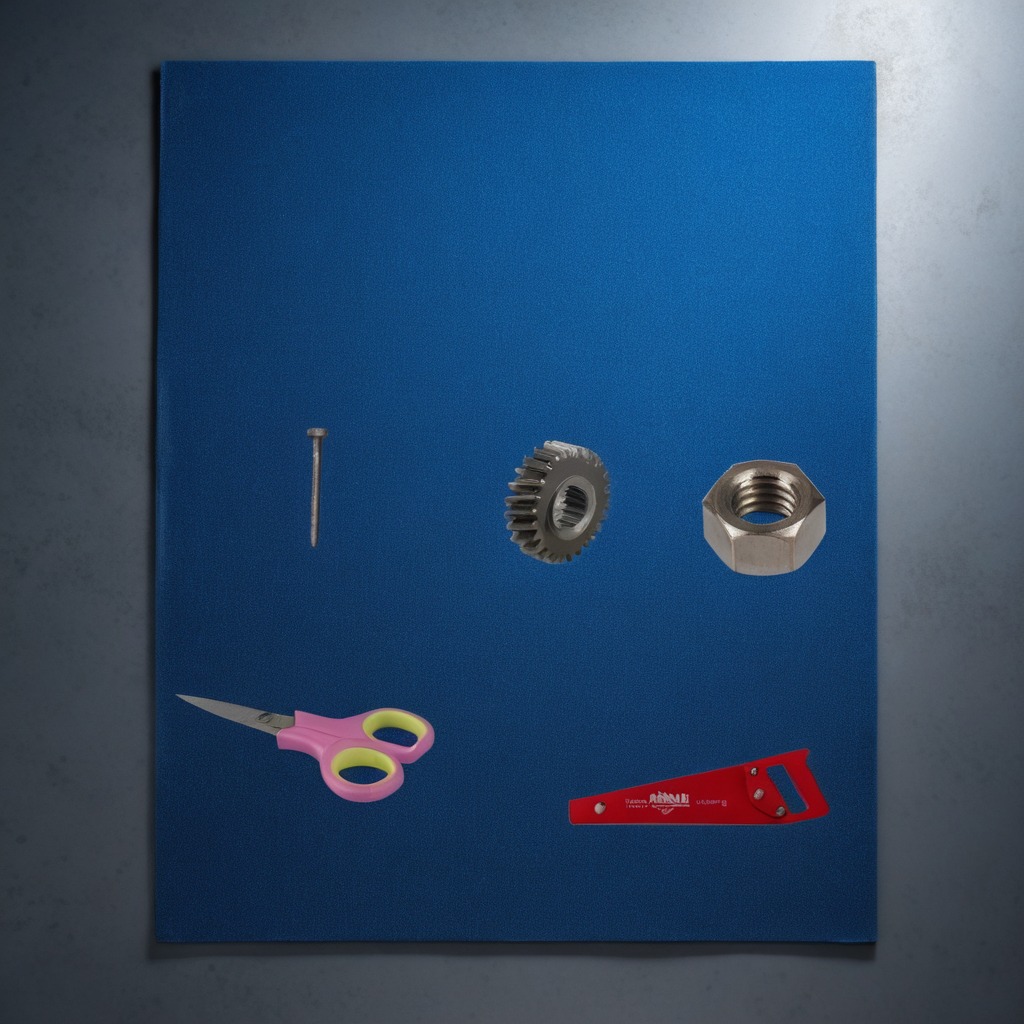
A steel gear with teeth, an iron nail, a handheld metal saw, a metal nut, and a pair of scissors are lying on the clean granite tabletop covered with a blue rubber mat inside a workshop under bright overhead lighting crisp shadows high clarity worn but beneath the mat.